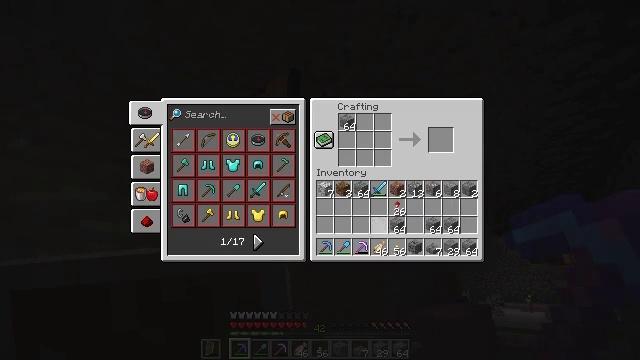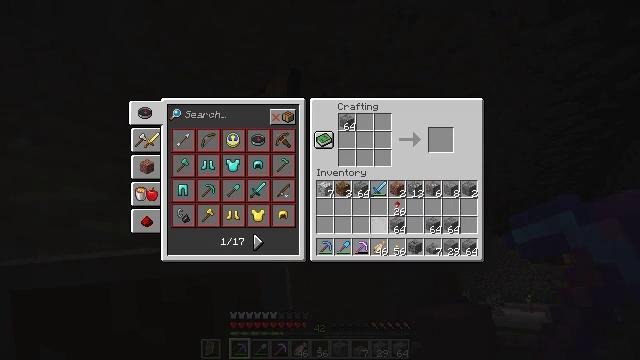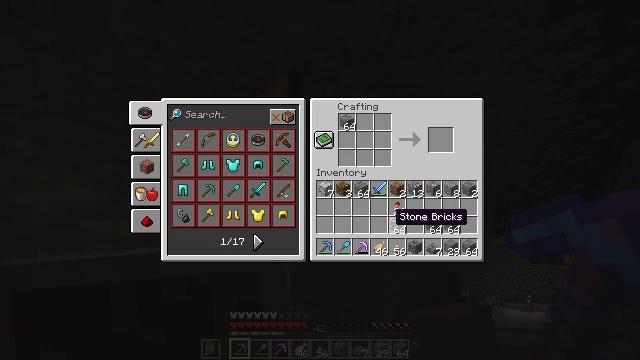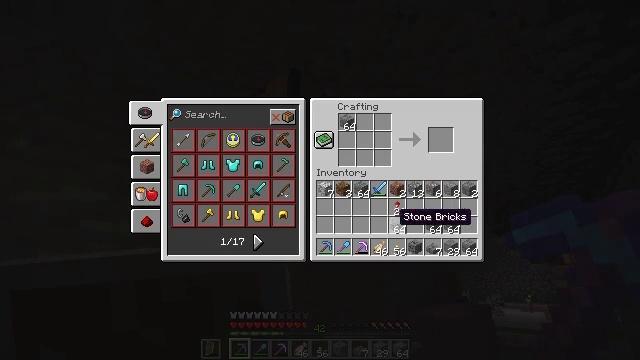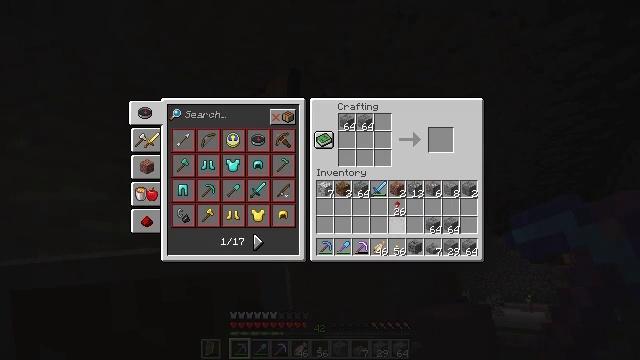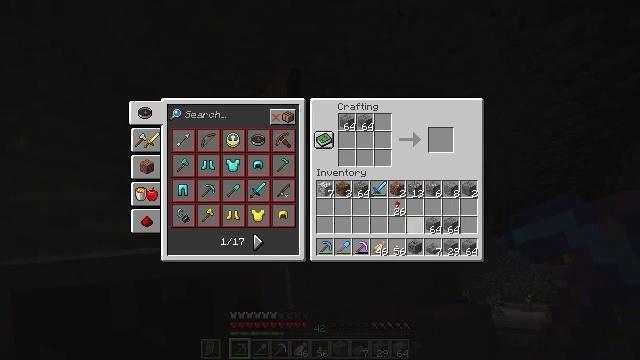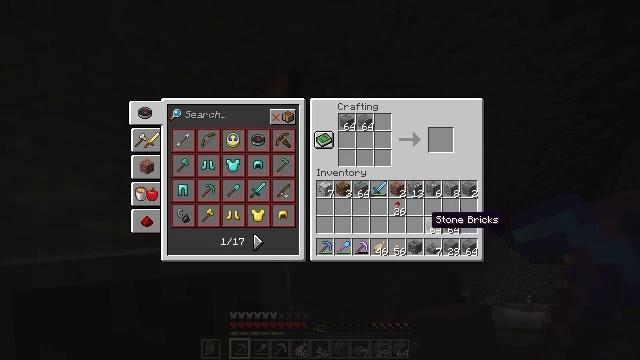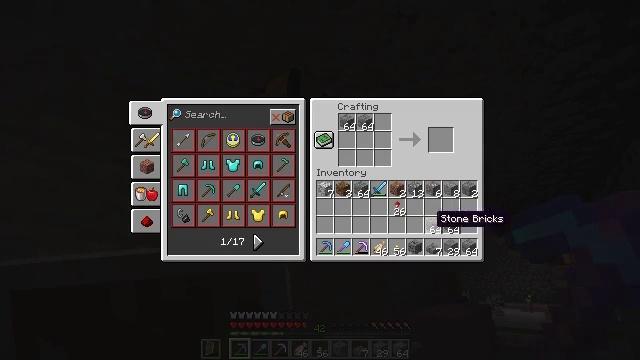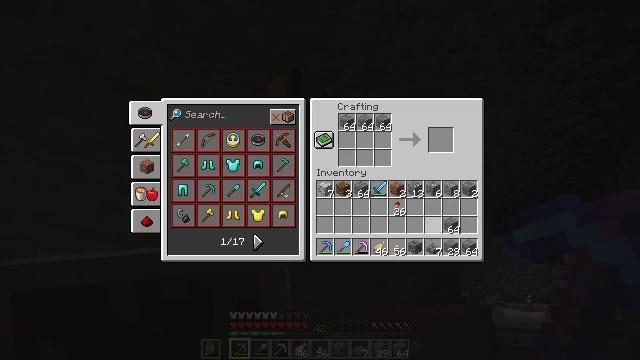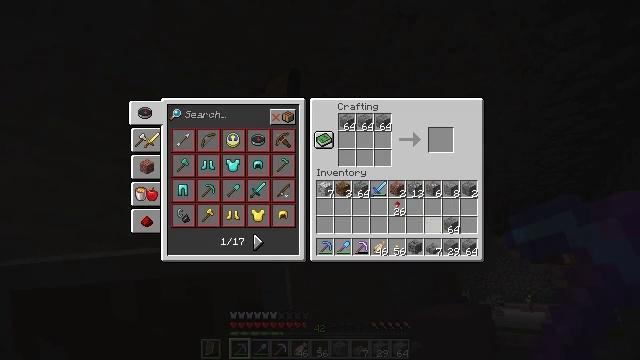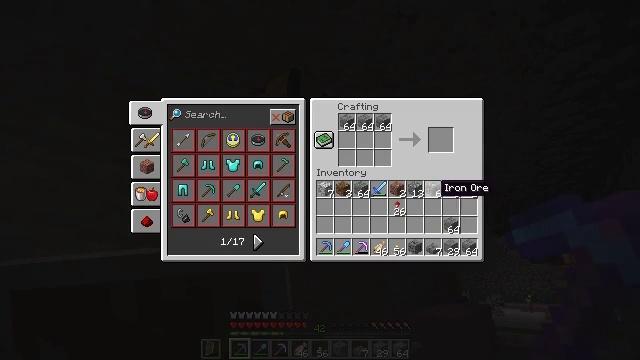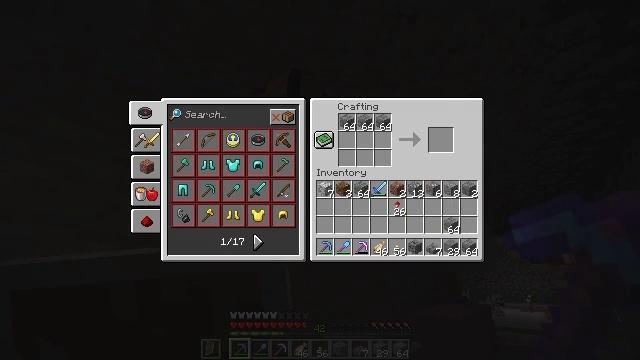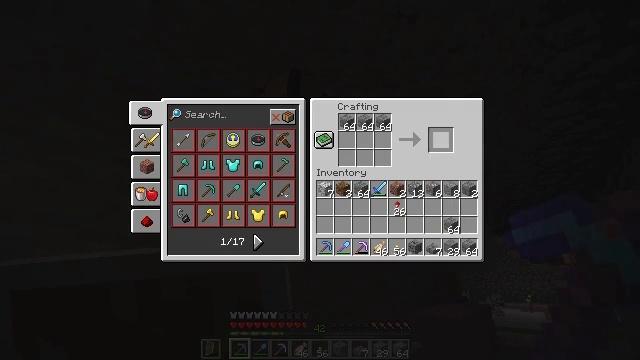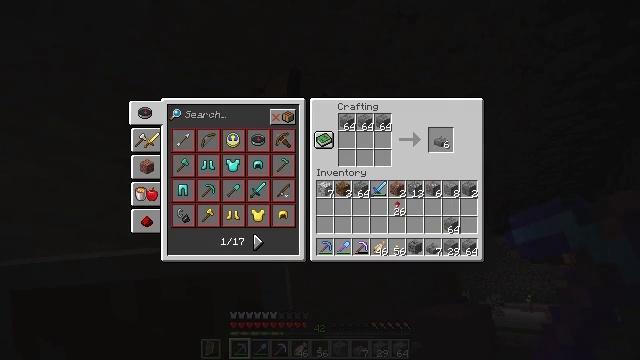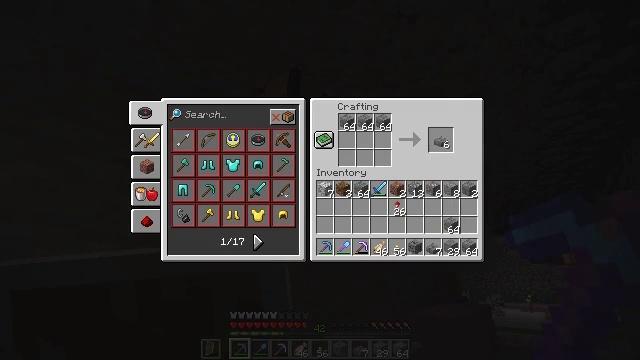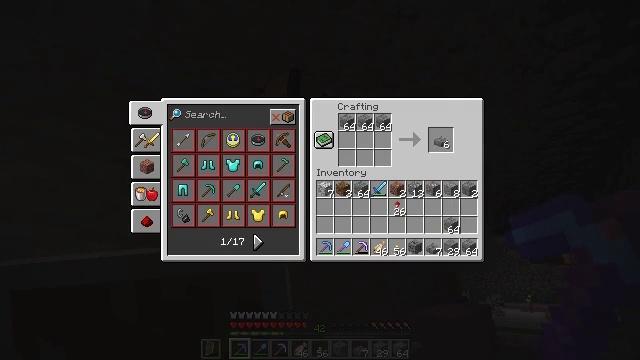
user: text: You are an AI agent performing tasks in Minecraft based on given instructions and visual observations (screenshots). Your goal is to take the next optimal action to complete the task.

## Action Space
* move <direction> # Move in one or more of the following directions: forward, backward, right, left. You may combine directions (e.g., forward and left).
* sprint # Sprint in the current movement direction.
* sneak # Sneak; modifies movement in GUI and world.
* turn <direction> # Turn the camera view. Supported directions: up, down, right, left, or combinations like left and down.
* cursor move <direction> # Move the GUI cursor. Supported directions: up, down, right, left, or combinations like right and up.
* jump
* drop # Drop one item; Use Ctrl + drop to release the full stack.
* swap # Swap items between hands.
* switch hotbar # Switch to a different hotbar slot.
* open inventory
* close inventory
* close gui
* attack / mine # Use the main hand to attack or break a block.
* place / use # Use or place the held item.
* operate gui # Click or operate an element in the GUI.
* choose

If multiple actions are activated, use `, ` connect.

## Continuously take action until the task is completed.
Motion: motion action
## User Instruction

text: Craft some stone brick slabs using stone bricks.
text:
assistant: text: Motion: sneak, choose
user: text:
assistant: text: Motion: sneak, cursor move right
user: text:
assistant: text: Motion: sneak
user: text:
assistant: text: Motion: sneak, choose
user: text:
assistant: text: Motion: sneak, cursor move right, choose
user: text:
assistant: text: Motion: sneak, cursor move right
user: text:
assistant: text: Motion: sneak
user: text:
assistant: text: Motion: sneak, choose
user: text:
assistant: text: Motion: sneak, choose
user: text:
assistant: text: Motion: sneak, cursor move up
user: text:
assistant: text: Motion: sneak, cursor move up
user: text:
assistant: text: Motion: cursor move up
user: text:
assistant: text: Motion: cursor move up
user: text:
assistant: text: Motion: no_op
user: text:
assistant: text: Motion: sneak
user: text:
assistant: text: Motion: sneak
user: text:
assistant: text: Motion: sneak
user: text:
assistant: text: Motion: sneak
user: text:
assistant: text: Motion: sneak
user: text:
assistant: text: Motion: sneak
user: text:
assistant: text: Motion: sneak
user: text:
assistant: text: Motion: sneak
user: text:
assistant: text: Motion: sneak
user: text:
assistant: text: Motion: sneak
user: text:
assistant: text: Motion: no_op
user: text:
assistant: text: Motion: cursor move left
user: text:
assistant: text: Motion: cursor move left and up
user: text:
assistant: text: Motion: no_op
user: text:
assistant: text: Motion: no_op
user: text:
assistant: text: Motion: choose